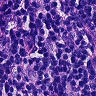
Metastatic tissue present: no